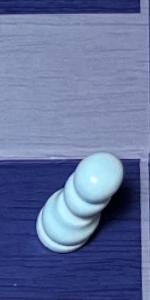
Label: Pawn_White